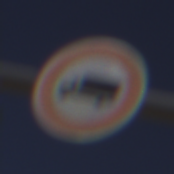
Verkehrszeichen: VerbotFuerKraftfahrzeugeUeberDreiKommaFuenfTonnen
Umgebung: Outdoor, Nature
Tageszeit: MorningAfternoon
Wetter: Clear
Licht: Natural
Jahreszeit: NotSpecified
Kontrast: HighContrast